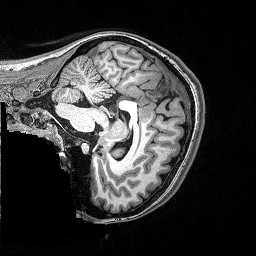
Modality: T1w
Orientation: sagittal
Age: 21
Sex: female
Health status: ill
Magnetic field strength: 3 T
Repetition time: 2.53 s
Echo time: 0.00331 s